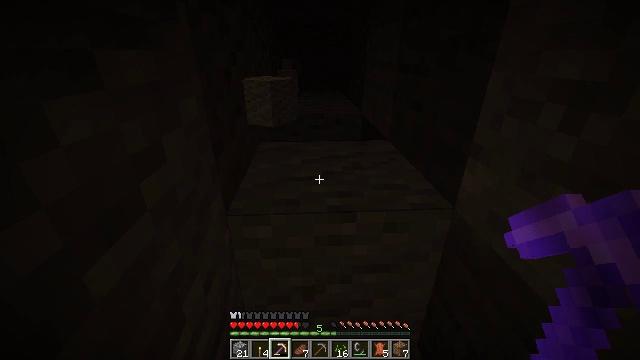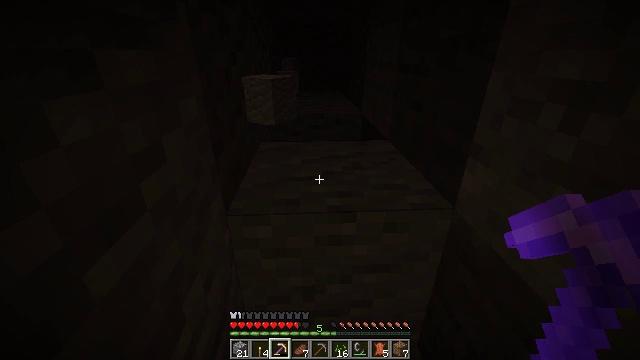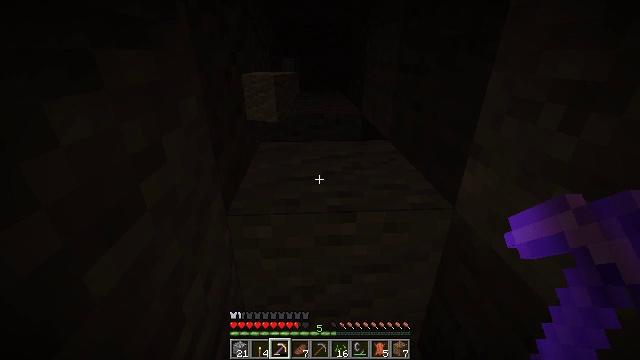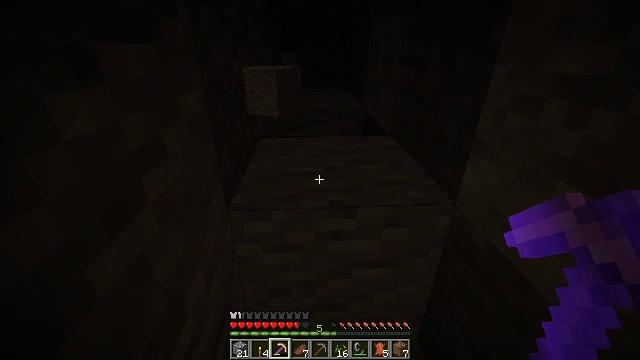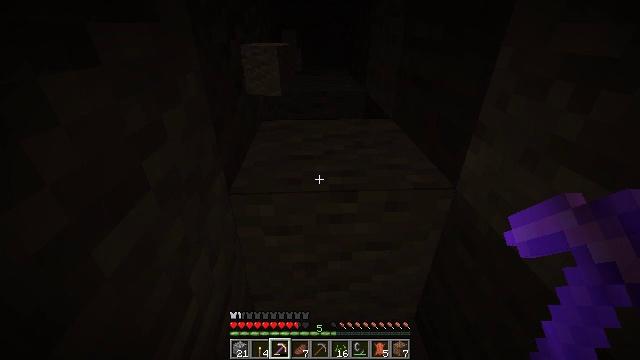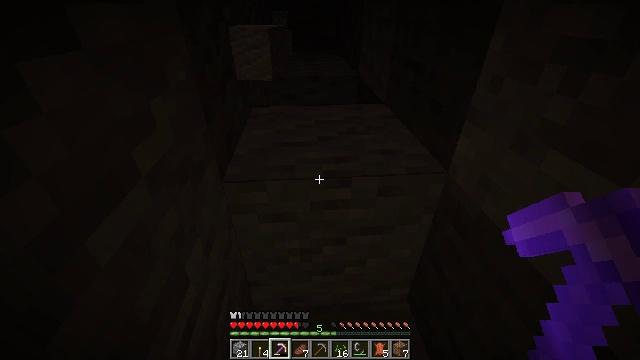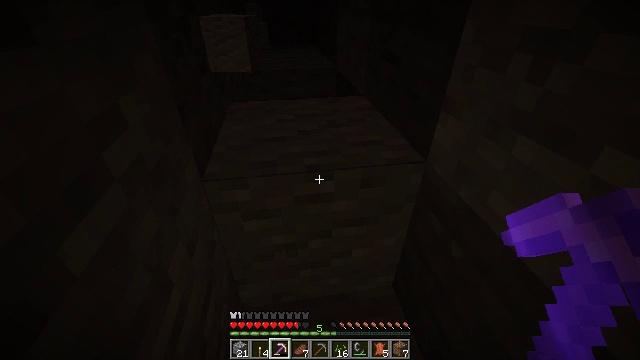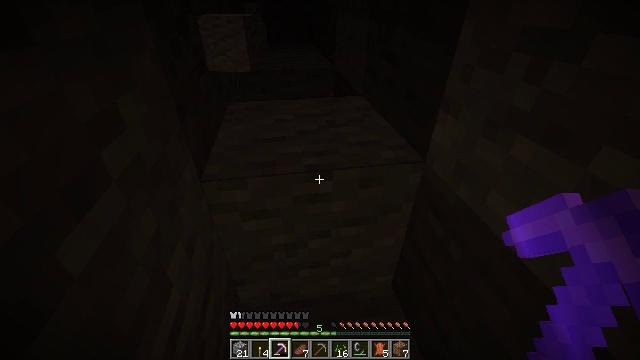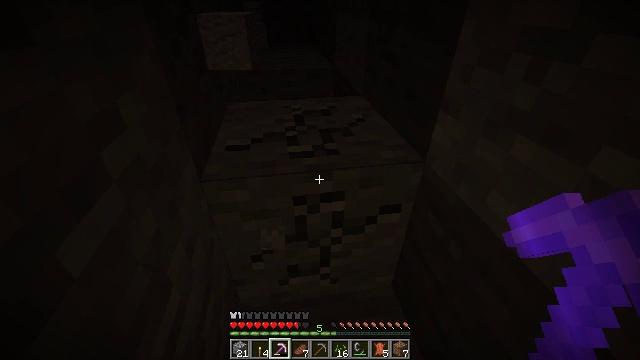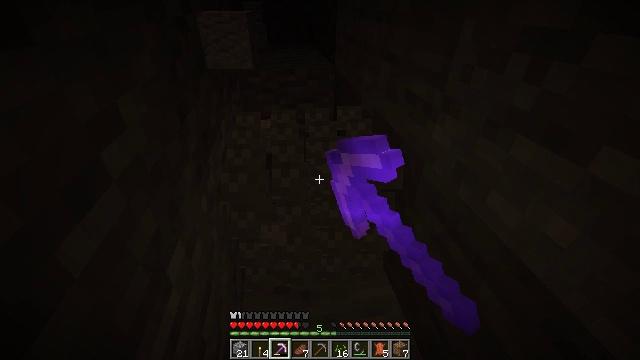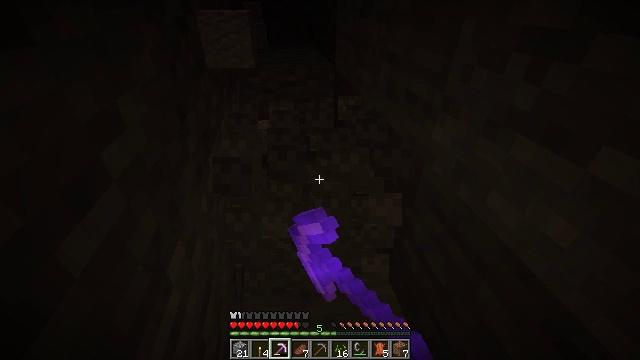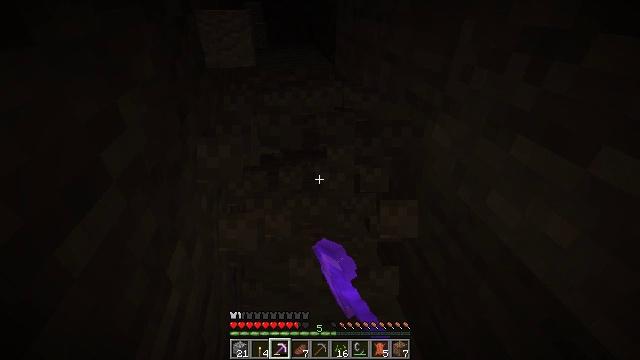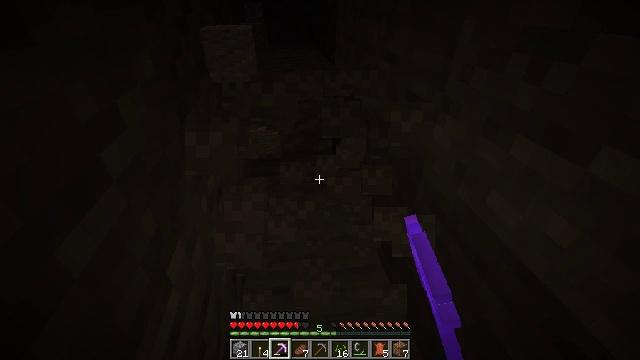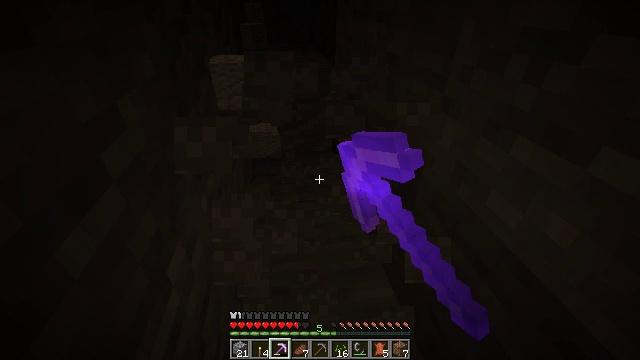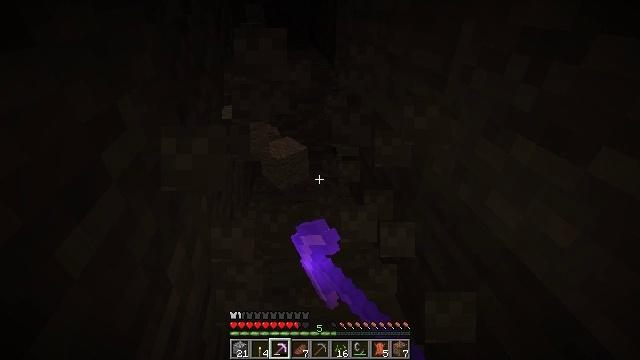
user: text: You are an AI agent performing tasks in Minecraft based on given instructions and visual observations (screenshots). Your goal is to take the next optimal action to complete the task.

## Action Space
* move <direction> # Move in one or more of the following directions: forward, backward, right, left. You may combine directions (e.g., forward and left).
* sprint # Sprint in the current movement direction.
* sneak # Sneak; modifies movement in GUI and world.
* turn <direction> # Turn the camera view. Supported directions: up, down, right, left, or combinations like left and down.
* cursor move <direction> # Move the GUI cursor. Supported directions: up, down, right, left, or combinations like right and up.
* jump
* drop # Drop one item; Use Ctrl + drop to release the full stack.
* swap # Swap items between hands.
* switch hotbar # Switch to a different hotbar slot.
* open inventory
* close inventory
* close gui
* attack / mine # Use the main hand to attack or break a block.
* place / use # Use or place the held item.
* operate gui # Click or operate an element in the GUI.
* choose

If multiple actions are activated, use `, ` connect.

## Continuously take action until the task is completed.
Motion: motion action
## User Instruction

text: Collect andesite by mining it.
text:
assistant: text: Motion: close inventory
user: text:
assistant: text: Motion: no_op
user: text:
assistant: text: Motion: turn down
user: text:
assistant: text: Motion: turn down
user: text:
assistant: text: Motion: turn right and down
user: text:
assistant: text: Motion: turn right and down
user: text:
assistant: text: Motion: no_op
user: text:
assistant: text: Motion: attack / mine
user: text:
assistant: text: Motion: attack / mine
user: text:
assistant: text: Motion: attack / mine
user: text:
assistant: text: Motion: attack / mine
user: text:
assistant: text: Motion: attack / mine
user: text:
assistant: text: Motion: attack / mine
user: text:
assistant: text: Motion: attack / mine
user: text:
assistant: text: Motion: attack / mine